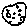
Label: moon